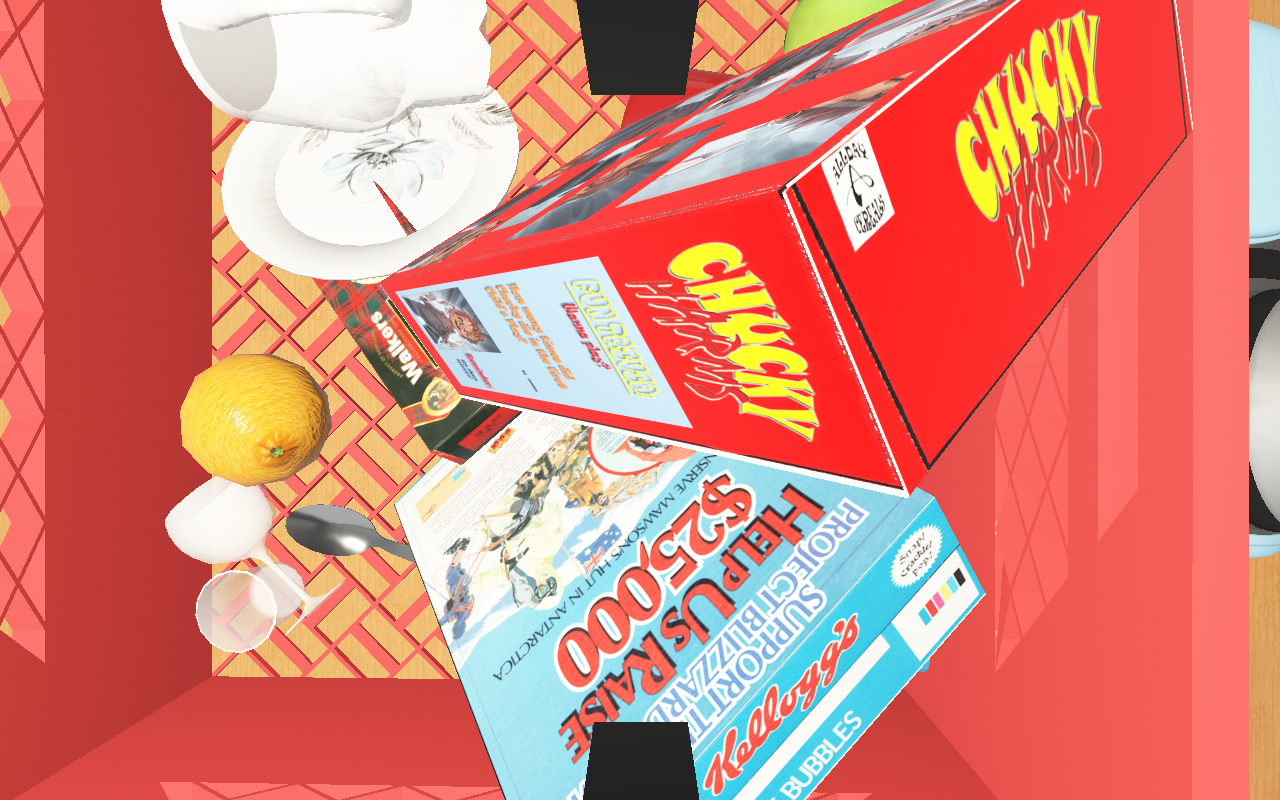
Objects in the scene:
carafe
water bottle
apple
orange
plate
glass
wineglass
jam jar
cereal box
biscuit box